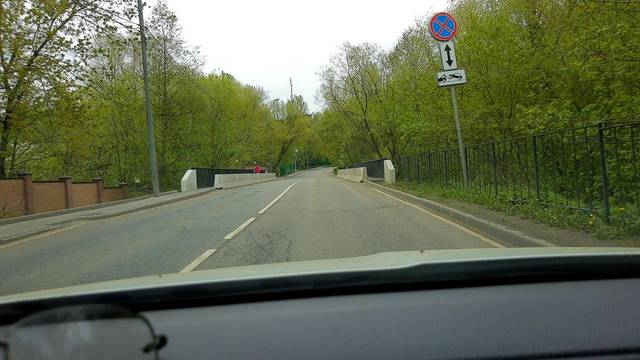
Region: Russia
Coordinates: 55.72, 37.484